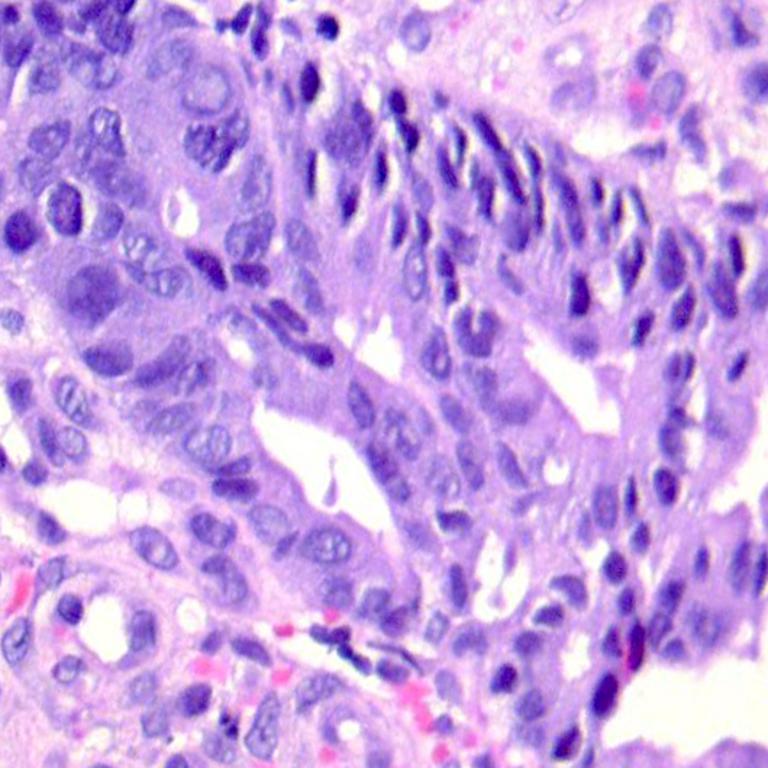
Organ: colon
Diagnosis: adenocarcinomas